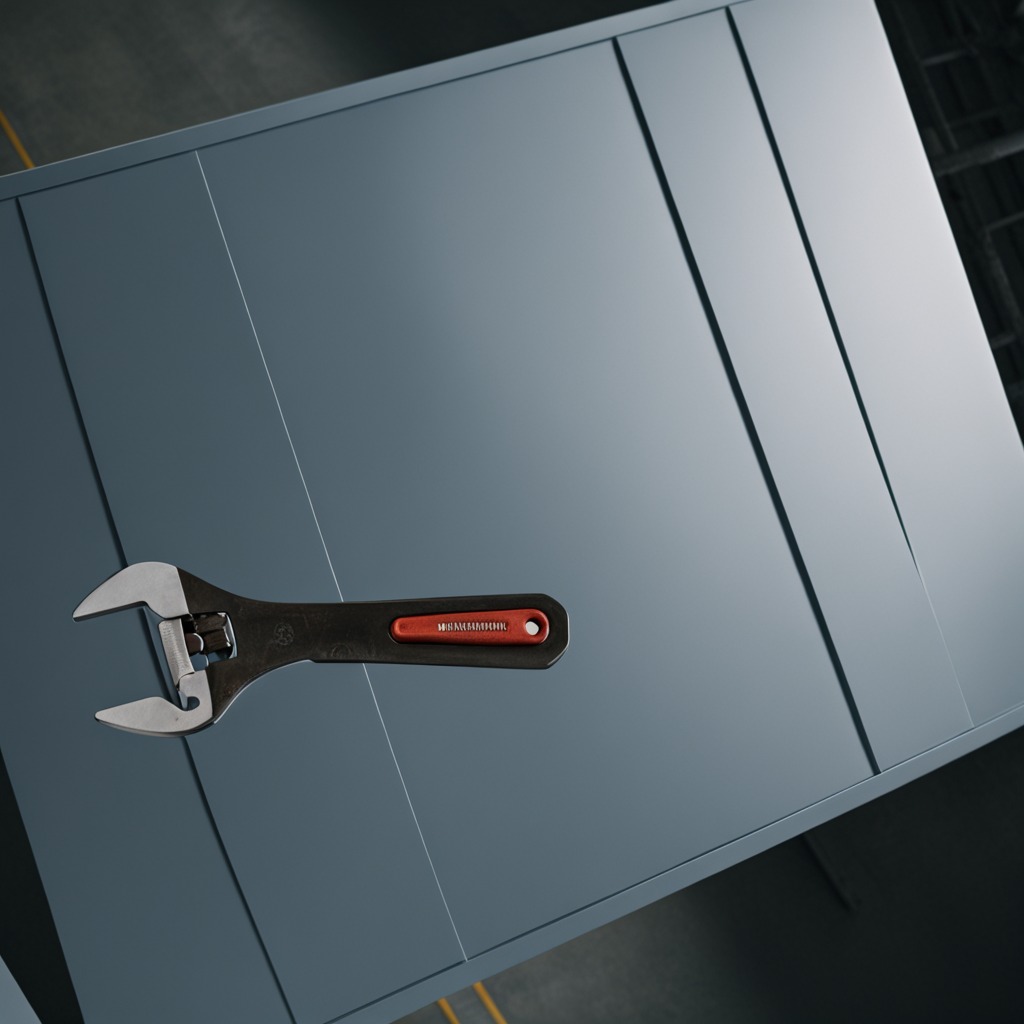
A wrench is lying on the toolbox surface in an airplane hangar workshop.